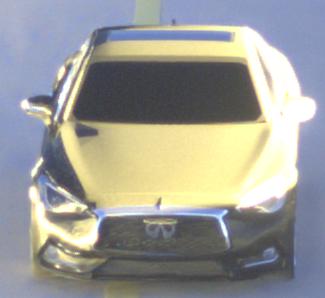
Make: Infiniti
Model: Q60 2.0t
Detailed model: Q60 (V37)
Model produced from: 2016/10
Model produced until: 2018/08
Doors: 2
Color: black
Road condition: dry road
Daytime: sunrise or sunset
Contrast: high contrast